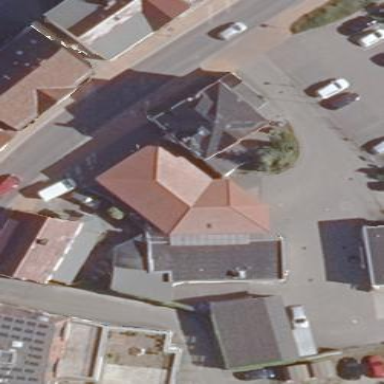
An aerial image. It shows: View of roof of building.